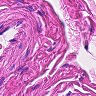
Metastatic tissue present: no